Question: I have it where a user can move an image and uilabel around the screen. Say it is a black image and black text. I want the portion of the text that overlaps with the image to become transparent so that the background shows through and you can still read the text even though they were originally the same color. Hopefully this makes sense.
I've found some links on erasing with touch. I'm not sure how to go about automating this with the portion of the text that overlaps.
Maybe something like this "Masking an image with an image"?
<URL>

Here is how I move the image (and also the text)
'''
-(void)graphicMoved:(UIPanGestureRecognizer *)recognizer
{
CGPoint translation = [recognizer translationInView:self.view];
recognizer.view.center = CGPointMake(recognizer.view.center.x + translation.x,
recognizer.view.center.y + translation.y);
[recognizer setTranslation:CGPointMake(0, 0) inView:self.view];
}
'''
---
I'm calling the creatAlphaClippedImage on a button click after I place the text and image partially overlapping. The image is imageMerge and the label is labelTest.
All I do is assign them at the beginning and then at the end, take the output impage and assign it to imageMerge.image which is added to my view with interface builder in the corner just to test. I don't know what a nslog should show, but its not empty.
'''
-(void)createAlphaClippedImage {
UIImageView *imageView = nil;//this will b your imageView, property that u are holding to
UILabel *label = nil;//this will be your label, property that u are holding to
imageView=imageMerge;
label=labelTest;
if (CGRectIntersectsRect(imageView.frame, label.frame)) {
UIImage *bottomImage = imageView.image;
UIImage *image = nil;
UIGraphicsBeginImageContextWithOptions(bottomImage.size, NO, 0.0);
CGRect imageRect = CGRectMake(0.0f, 0.0f, bottomImage.size.width, bottomImage.size.height);
[bottomImage drawInRect:imageRect];
//the color that u want the text to have
[[UIColor clearColor] set];
//change this textRect to change the position of text on image
CGRect textRect = CGRectMake(CGRectGetMinX(label.frame) - CGRectGetMinX(imageView.frame), CGRectGetMinY(label.frame) - CGRectGetMinY(imageView.frame), CGRectGetWidth(label.frame), CGRectGetHeight(label.frame));
[label.text drawInRect:textRect withFont:label.font];
image = UIGraphicsGetImageFromCurrentImageContext();
UIGraphicsEndImageContext();
imageView.image = image;
imageMerge.image=image;
NSLog(@"ImageMerge %@
",imageMerge.image);
}
}
'''
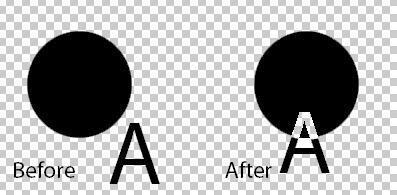
Answer: Assuming you are already through with moving your imageView around the screen. Let me proceed with what to do.
1. When you touch the imageView. Change the Image in it using the code that I am going to provide.
2. Once you are done moving the imageView, replace the new image with the old Image
> new image = one with black image + black text; old image = one with
black image + transparent text;
'''
-(UIImage *)customImage:(NSString *)cellImageName withText:(NSString *)badgeText textColor:(UIColor*)color {
UIImage *bottomImage = [UIImage imageNamed:cellImageName];
//Change the font size to change text size
CGSize stringSize = [badgeText sizeWithFont:[UIFont systemFontOfSize:[UIFont systemFontSize]]];
UIImage *image = nil;
UIGraphicsBeginImageContextWithOptions(bottomImage.size, NO, 0.0);
CGRect imageRect = CGRectMake(0.0f, 0.0f, bottomImage.size.width, bottomImage.size.height);
[bottomImage drawInRect:imageRect];
//the color that u want the text to have
[color set];
//change this textRect to change the position of text on image
CGRect textRect = CGRectMake((bottomImage.size.width - stringSize.width)/2.0f, bottomImage.size.height - stringSize.height, stringSize.width, stringSize.height);
[badgeText drawInRect:textRect withFont:[UIFont systemFontOfSize:[UIFont systemFontSize]]];
image = UIGraphicsGetImageFromCurrentImageContext();
UIGraphicsEndImageContext();
return image;
}
'''
now before you start, throw away the label and for convenience sake (you can replace the UIImageView with CALayer, if you want to) i.e. instead of
> you can write
Now, when u setup ur ImageView or Layer then first get the image as
> UIImage *image = [self customImage:@"Image Name" withText:@"Text"
textColor:[UIColor blackColor]];
and put this image into the imageView or layer
Now, when you start moving your imageview or layer. In 'touchesBegan' or whichever method is Your first responder for the touch. Replace the image again as
> UIImage *image = [self customImage:@"Image Name" withText:@"Text"
textColor:[UIColor clearColor]];
And in 'touchesEnded' replace the image again with first call of black color text.
This should get you going. Let me know in case of issues.
The above method provide write the text on top of your image, and creates a new image with text in it. Hence you can throw away the label.
Cheers, have fun.
try this, have not tried it myself but should work
'''
-(void)createAlphaClippedImage {
UIImageView *imageView = nil;//this will b your imageView, property that u are holding to
UILabel *label = nil;//this will be your label, property that u are holding to
if (CGRectIntersectsRect(imageView.frame, label.frame)) {
UIImage *bottomImage = imageView.image;
UIImage *image = nil;
UIGraphicsBeginImageContextWithOptions(bottomImage.size, NO, 0.0);
CGRect imageRect = CGRectMake(0.0f, 0.0f, bottomImage.size.width, bottomImage.size.height);
[bottomImage drawInRect:imageRect];
//the color that u want the text to have
[[UIColor clearColor] set];
//change this textRect to change the position of text on image
CGRect textRect = CGRectMake(CGRectGetMinX(label.frame) - CGRectGetMinX(imageView.frame), CGRectGetMinY(label.frame) - CGRectGetMinY(imageView.frame), CGRectGetWidth(label.frame), CGRectGetHeight(label.frame));
[label.text drawInRect:textRect withFont:label.font];
image = UIGraphicsGetImageFromCurrentImageContext();
UIGraphicsEndImageContext();
imageView.image = image;
}
}
'''
call this method in touchesBegan and touchesMoved. if the animation stutters (which shud not happen), try calling it inside an animation block.
try this and let me know.
> I have created a sample app showing how to clear overlapping areas.
Check it. <URL>